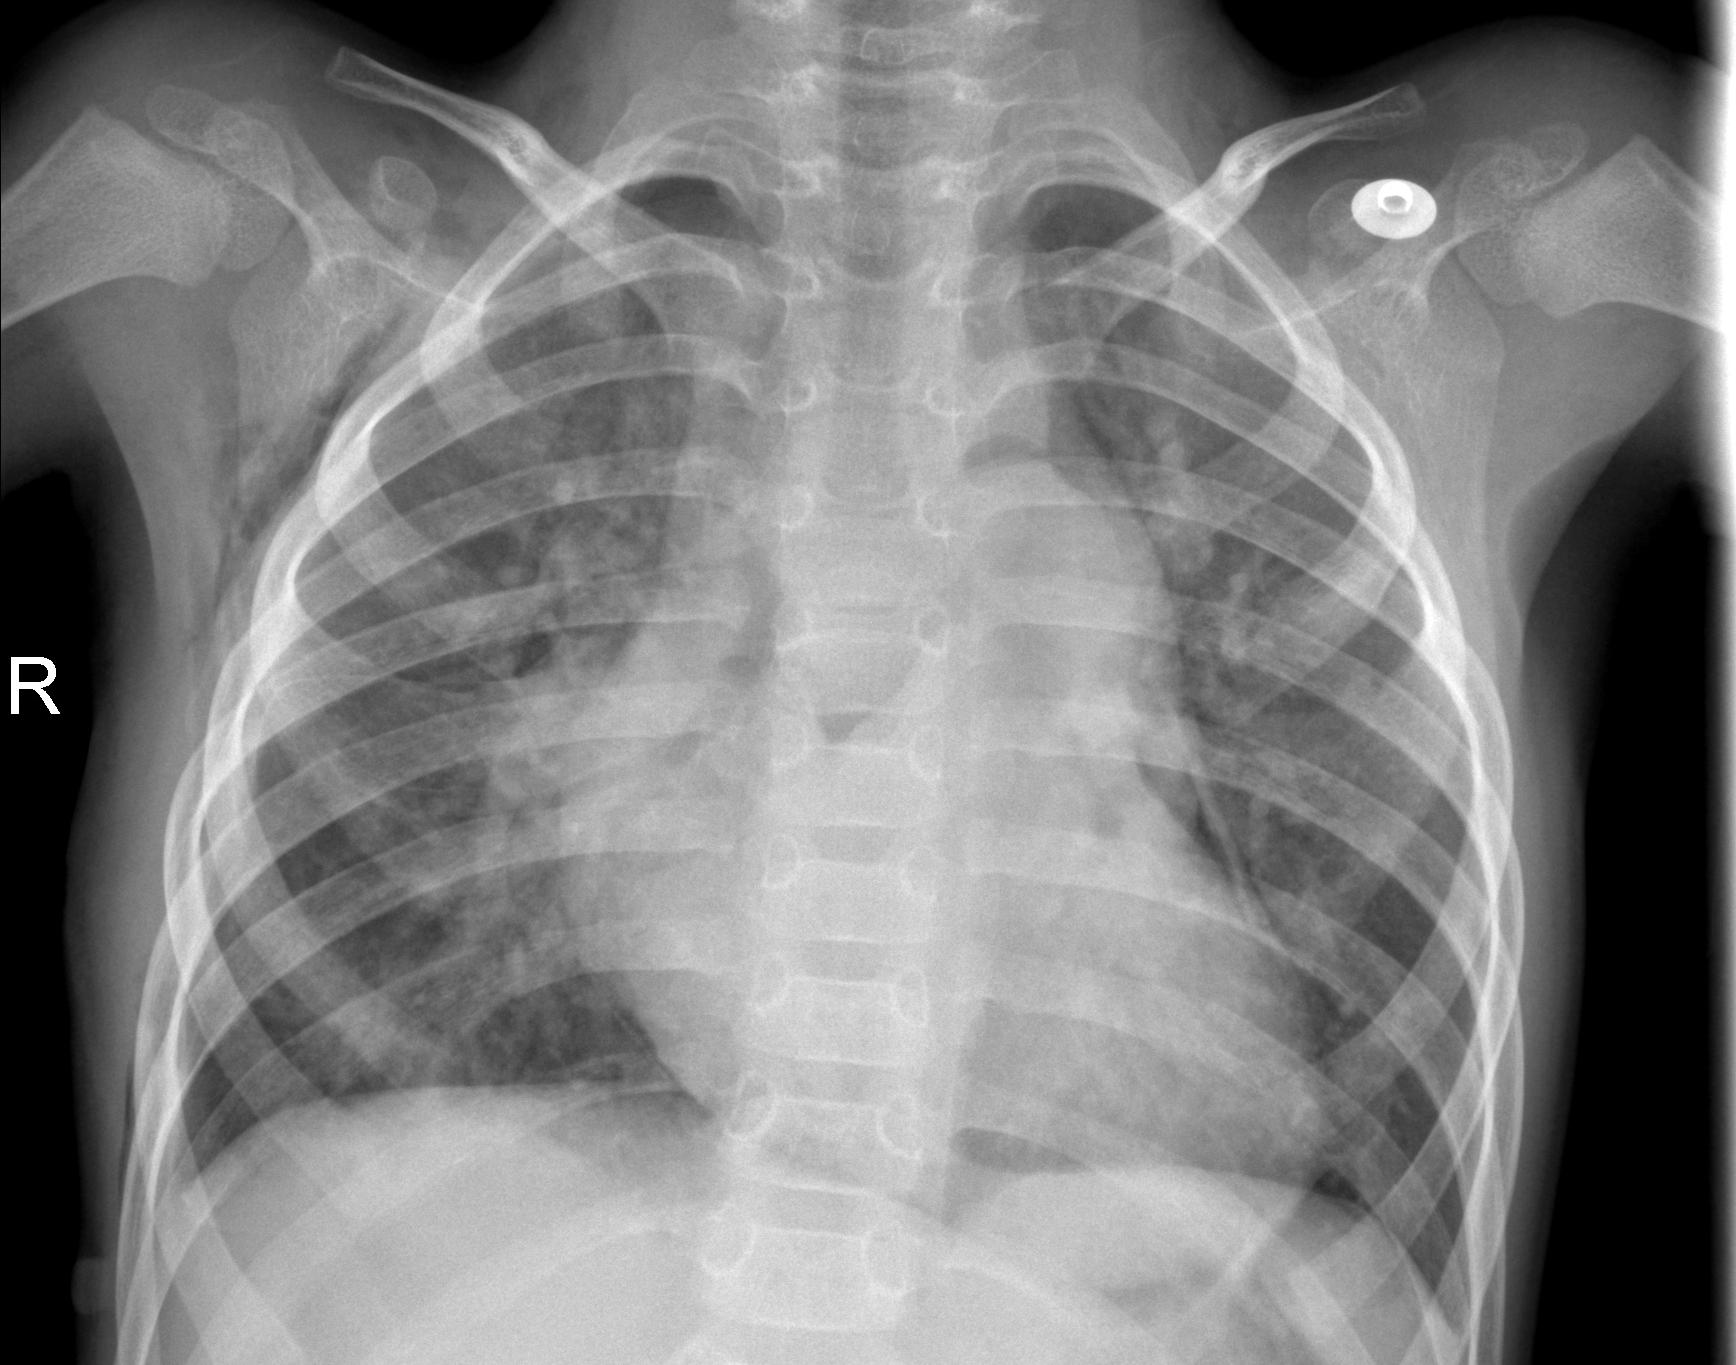
Diagnosis: PNEUMONIA